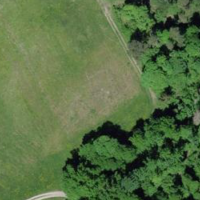
EUNIS habitat code: 24
Species observed at this site:
Rhamnus cathartica
Prunus spinosa